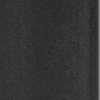
Label: dusty